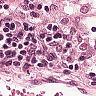
Metastatic tissue present: no